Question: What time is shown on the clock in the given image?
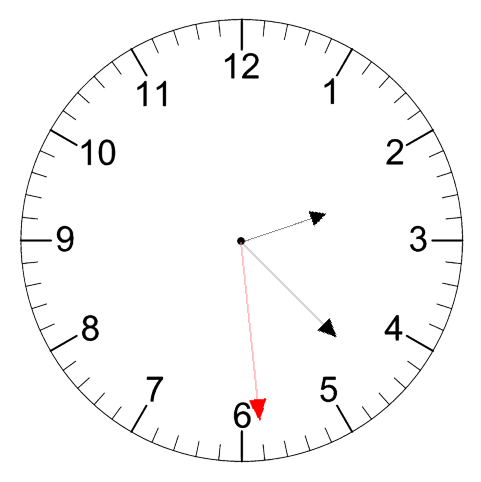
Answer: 02:22:29